Question: I have a toolbar

Code:
'''
<ToolBarTray>
<ToolBar>
<Button>
<StackPanel>
<Image/>
<Label/>
</StackPanel>
</Button>
<Button>
<StackPanel>
<Image/>
<Label/>
</StackPanel>
</Button>
<Button>
<StackPanel>
<Image/>
<Label/>
</StackPanel>
</Button>
</ToolBar>
</ToolBarTray>
'''
On Image I only set the 'Source' and on the Label I only set the 'Content'.
However as the image shows, the buttons aren't sharing the same width. "Remove" button is wider than the others.
How can I make it so that all toolbar buttons will share the same width as the "Remove" button?
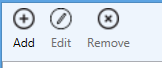
Answer: One way you could set the 'Width' of all of your buttons at the same time, is to use a 'Setter' in your 'ToolBar.Resources', like so:
'''
<ToolBar>
<ToolBar.Resources>
<Style x:Key="{x:Static ToolBar.ButtonStyleKey}" TargetType="Button">
<Setter Property="Width" Value="80"/>
</Style>
</ToolBar.Resources>
<Button>
...
<Button>
...
</ToolBar>
'''
That way you don't need to manually set the width on each 'Button' individually.
You could also use a 'Setter' to set the 'Stretch' property, like so:
'''
<Setter Property="Stretch" Value="None"/>
'''
Apparently, according to <URL>, you need to ensure that you are setting the 'Style' using the 'x:Key="{x:Static ToolBar.ButtonStyleKey}"' in order for it to apply to 'ToolBar' buttons. I have updated my answer to reflect this.